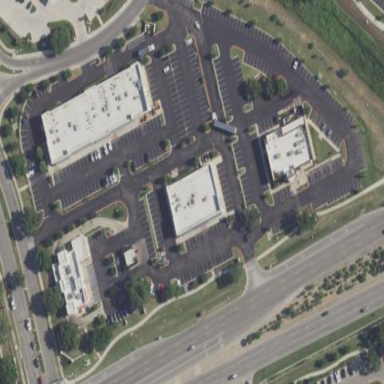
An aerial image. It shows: Retail area.